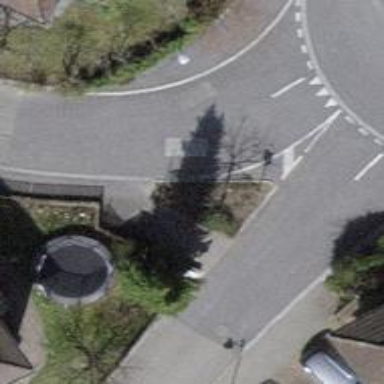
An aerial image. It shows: Road with steps.